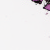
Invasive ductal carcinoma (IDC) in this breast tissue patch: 0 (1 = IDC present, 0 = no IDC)